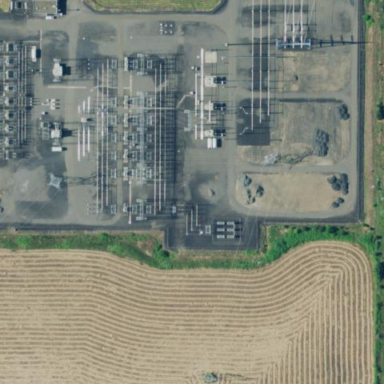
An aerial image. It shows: Transmission-level power substation.